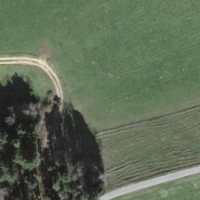
EUNIS habitat code: 25
Species observed at this site:
Lapsana communis